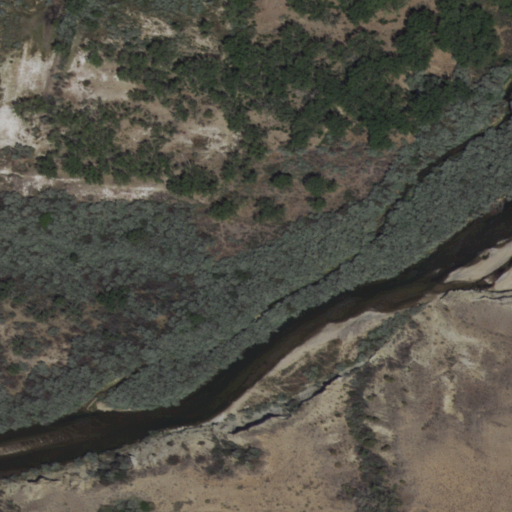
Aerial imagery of valley in New Mexico named Bloomfield Canyon containing herbaceous wetlands, woody wetlands, shrub, open water, low intensity development, and pasture